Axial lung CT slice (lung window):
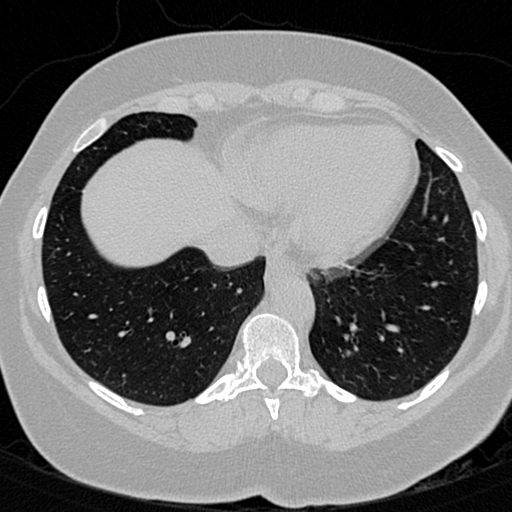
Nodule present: no